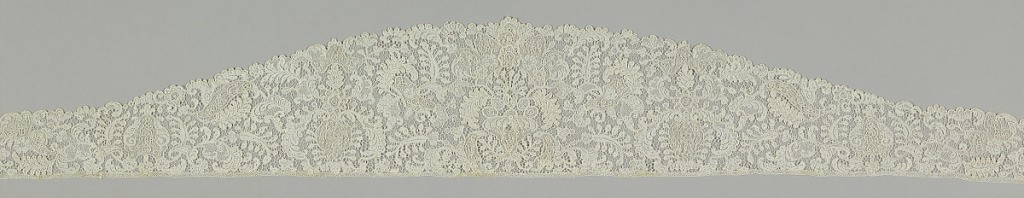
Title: Sleeve lace (engageante)
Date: early 18th century
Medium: linen Technique: needle lace
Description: Shaped band with a design of floral and foliated forms emphasized at intervals by cordonnet. Pattern balanced and almost classic.